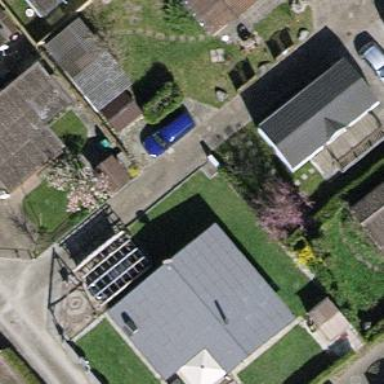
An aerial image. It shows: Static caravan.